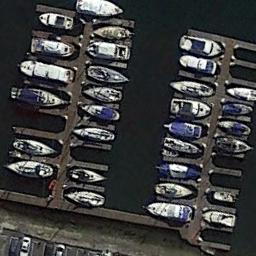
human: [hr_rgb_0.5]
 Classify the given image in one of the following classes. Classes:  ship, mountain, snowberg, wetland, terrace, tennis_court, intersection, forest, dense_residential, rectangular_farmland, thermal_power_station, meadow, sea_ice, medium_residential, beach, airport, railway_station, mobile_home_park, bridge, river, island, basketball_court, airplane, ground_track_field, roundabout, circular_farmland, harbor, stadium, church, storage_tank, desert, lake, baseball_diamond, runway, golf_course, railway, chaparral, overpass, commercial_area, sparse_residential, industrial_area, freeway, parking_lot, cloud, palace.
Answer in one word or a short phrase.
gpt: harbor